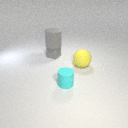
large yellow rubber sphere to the right of small cyan rubber cylinder